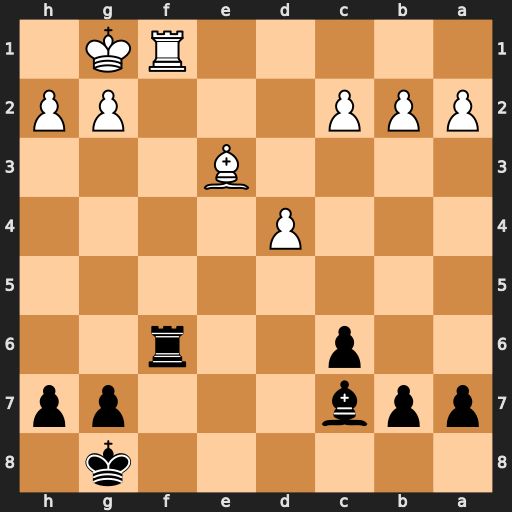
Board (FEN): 6k1/ppb3pp/2p2r2/8/3P4/4B3/PPP3PP/5RK1
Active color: b
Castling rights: -
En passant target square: -
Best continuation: Bxh2+ Kxh2 Rxf1